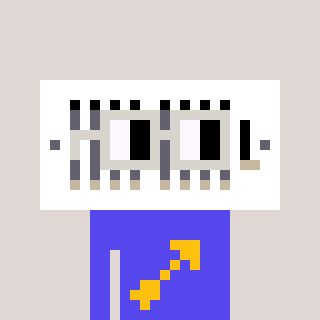
a pixel art character with square light gray glasses, a vent-shaped head and a computerblue-colored body on a warm background